Interaction volume radius: 5 \u00c5
Interaction volume height: 15 \u00c5
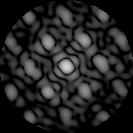
Disorder parameter: 0.4069